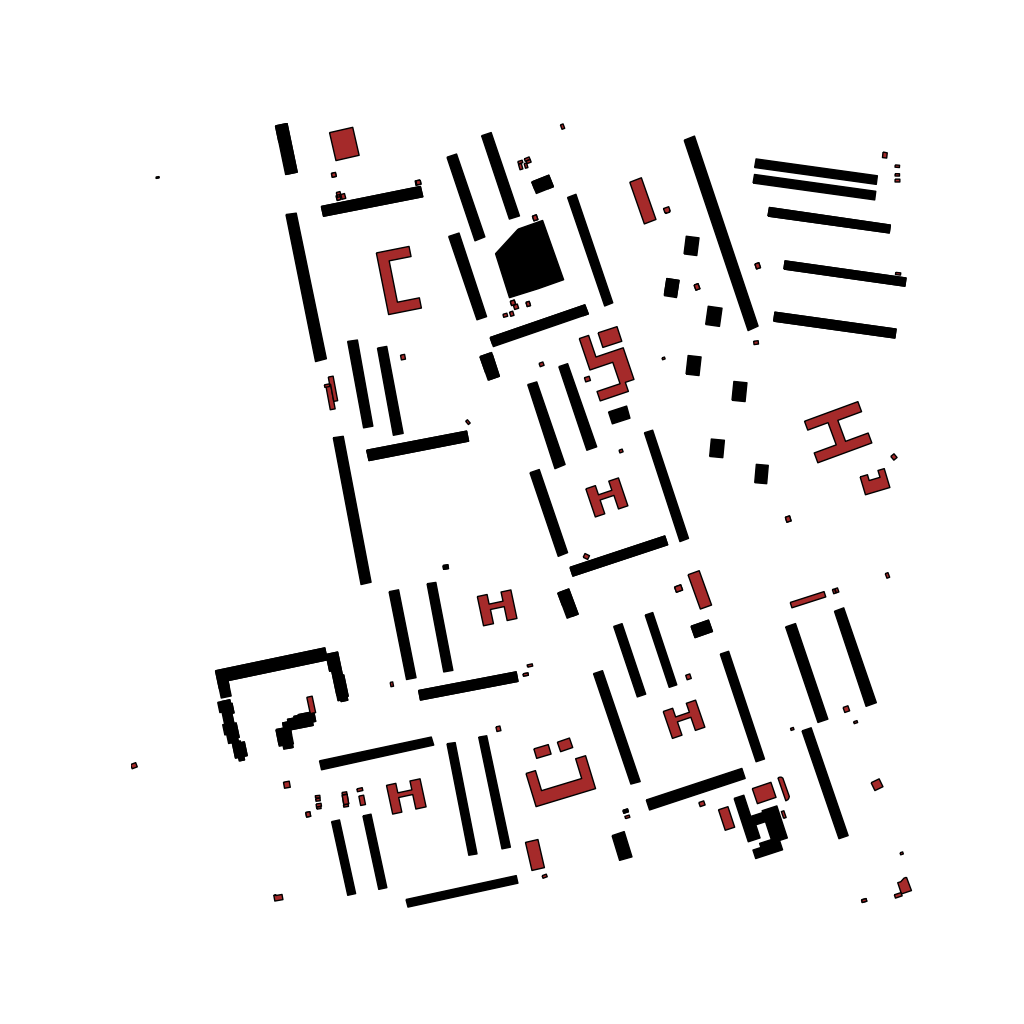
Tags: overhead vector_map, business, recreation, residential, modern, soviet, high_rise, individual_rise, low_rise, medium_rise, density_2, Building, Facility, 1.0 km²